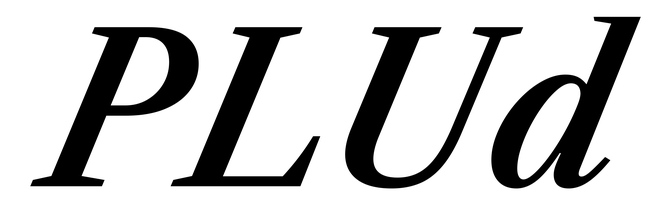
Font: LibreCaslonText-Italic_SemiBold_Italic